Question: I have some cucumber tests that are running great locally but have issues with it passing on Travis CI. My specific issue is with Gherkin/Cucumber assertions that deal with text output to stdout/console.
The interesting aspect of this is that I have phpunit tests in the suite which test for console output and they run perfectly. The Travis CI test suite can be seen at this url <URL>. However, I have included a picture of one of the failing tests below.
My .travis.yml file is shown below:
'''
language: php
before_install:
- npm install -g dredd
- bundle install
- composer install
php:
- "5.5"
- "5.6"
script:
- bundle exec cucumber
- vendor/bin/phpunit
'''
The assertions that fail on Travis CI are:
'''
Then the output should contain:
"""
Text that should be output
"""
'''
It seems from the Travis CI output I am getting no output.

I have looked through Travis's common questions and I couldn't find anything related to my issue.
I would greatly appreciate any help since this is the last thing I need to fix before my first open source contribution is ready to use!
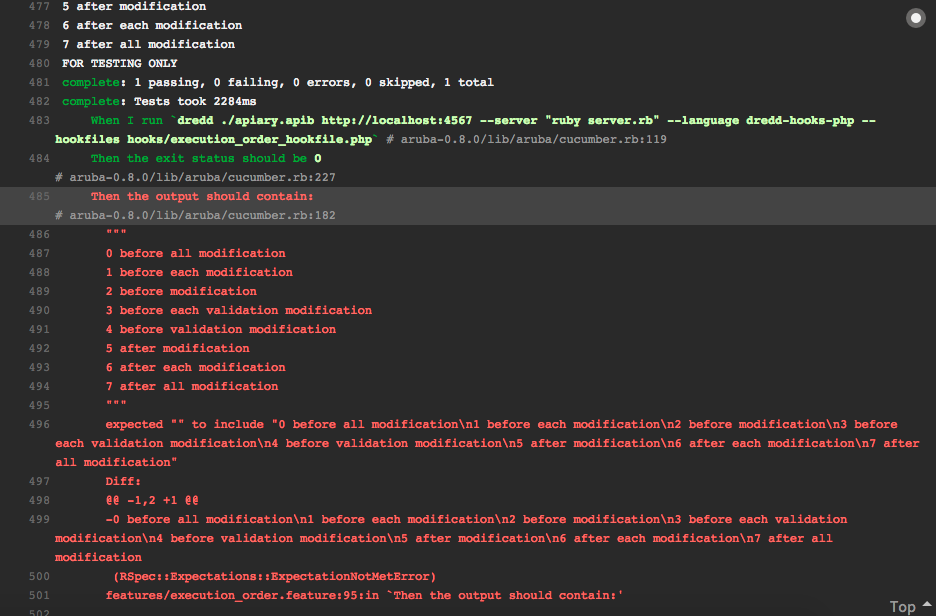
Answer: I was able to solve this issue from the suggestions from the cucumber / aruba github page which can be seen <URL>. My cucumber tests had the @debug annotation for each scenario block and in order to resolve my issue I needed to replace that annotation with @announce.